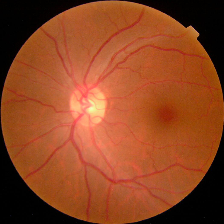
Diabetic retinopathy grade: No DR